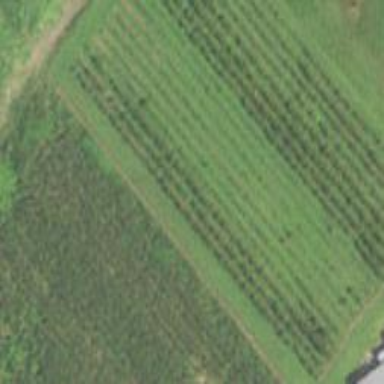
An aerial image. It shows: Orchard filled with blueberry plants.